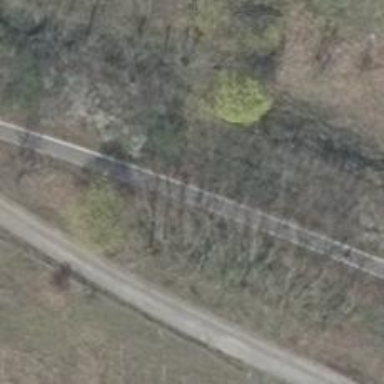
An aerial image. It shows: Asphalt path.